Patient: sex M, age 60
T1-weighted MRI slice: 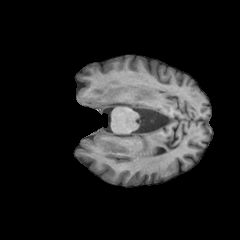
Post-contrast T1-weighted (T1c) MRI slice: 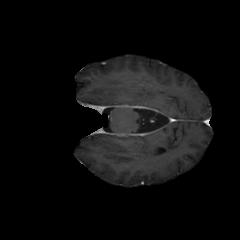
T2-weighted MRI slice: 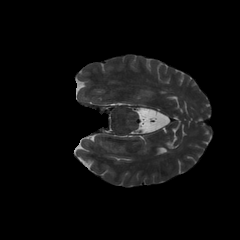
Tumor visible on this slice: no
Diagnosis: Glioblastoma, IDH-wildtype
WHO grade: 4